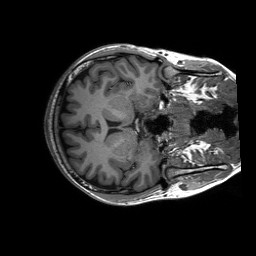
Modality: T1w
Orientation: axial